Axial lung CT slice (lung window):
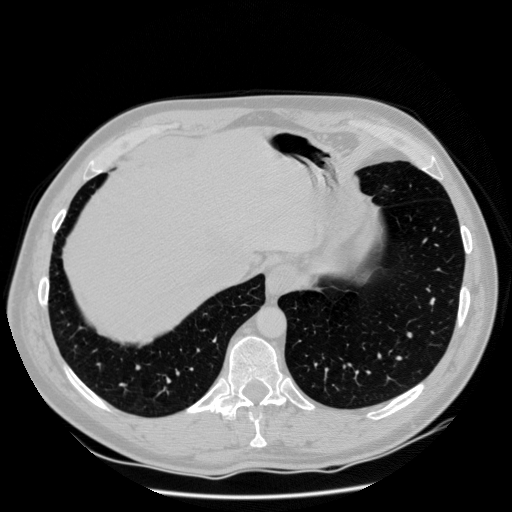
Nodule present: no